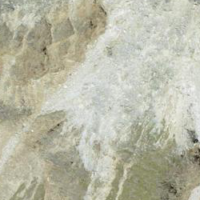
EUNIS habitat code: 48
Species observed at this site:
Geum reptans